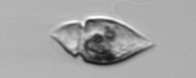
Label: Amphidinium